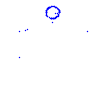
Particle: proton